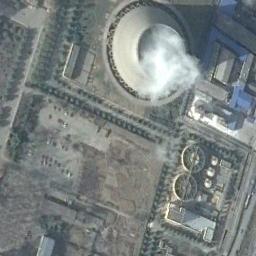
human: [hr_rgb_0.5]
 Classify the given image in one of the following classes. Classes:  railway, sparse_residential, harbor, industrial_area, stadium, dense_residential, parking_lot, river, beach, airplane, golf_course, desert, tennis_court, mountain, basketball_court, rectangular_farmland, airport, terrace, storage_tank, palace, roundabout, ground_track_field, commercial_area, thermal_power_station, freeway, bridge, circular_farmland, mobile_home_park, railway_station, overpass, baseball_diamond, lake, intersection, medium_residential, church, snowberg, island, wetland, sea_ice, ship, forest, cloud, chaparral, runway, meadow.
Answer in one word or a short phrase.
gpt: thermal_power_station